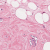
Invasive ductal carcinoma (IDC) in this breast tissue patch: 0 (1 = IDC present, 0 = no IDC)